Field crop: maize
Growth stage: 1
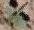
Species: datura